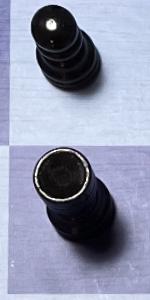
Label: Rook_Black